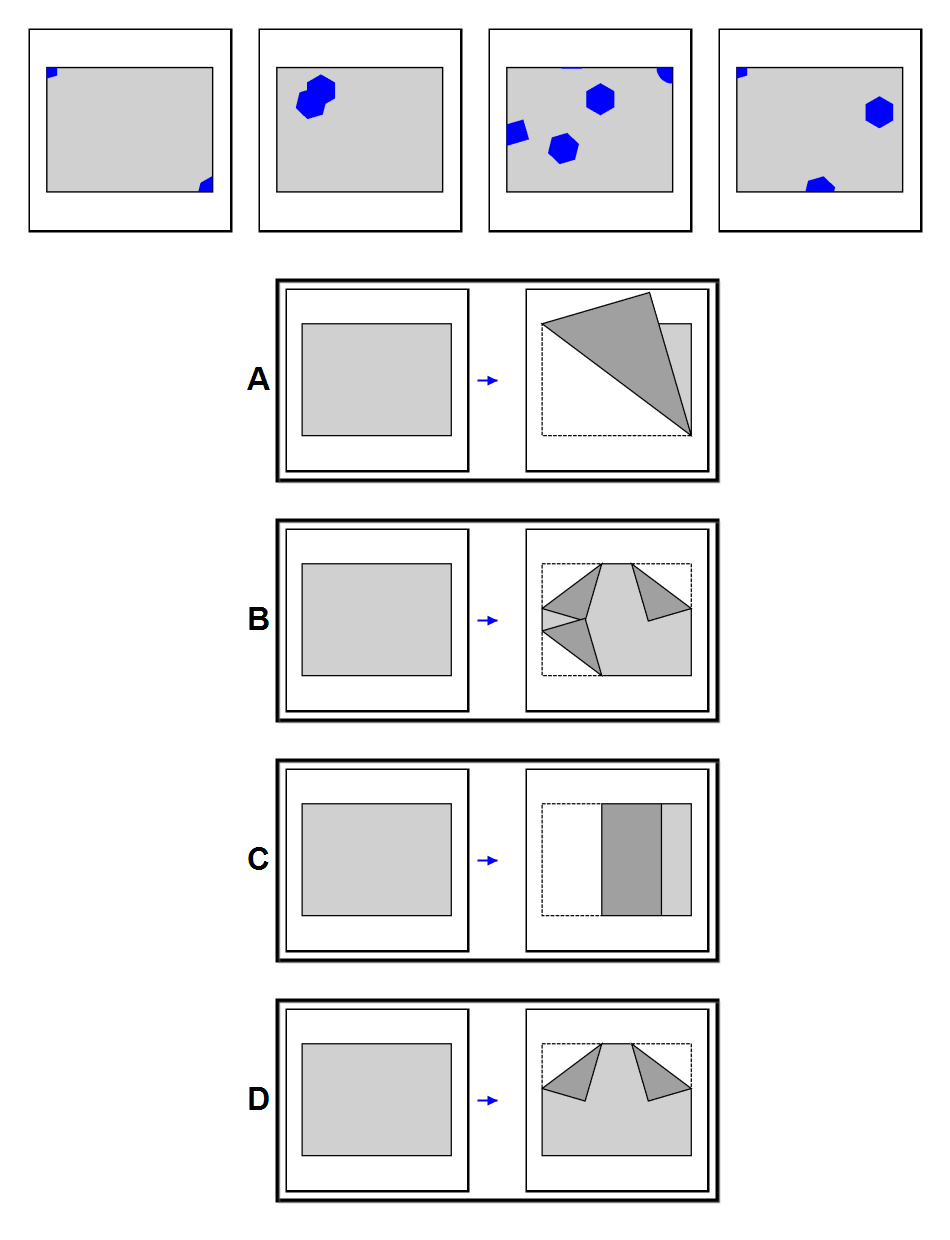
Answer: A